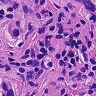
Metastatic tissue present: yes